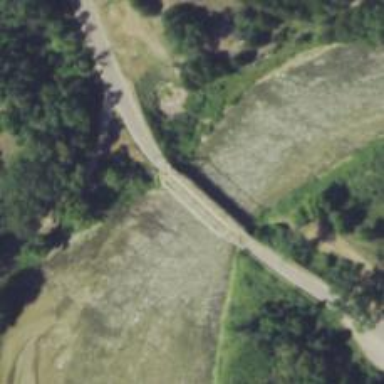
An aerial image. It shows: Unclassified road on bridge.